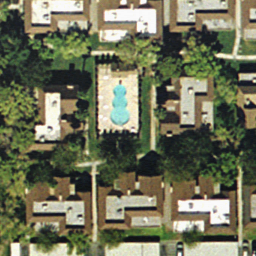
Label: residential